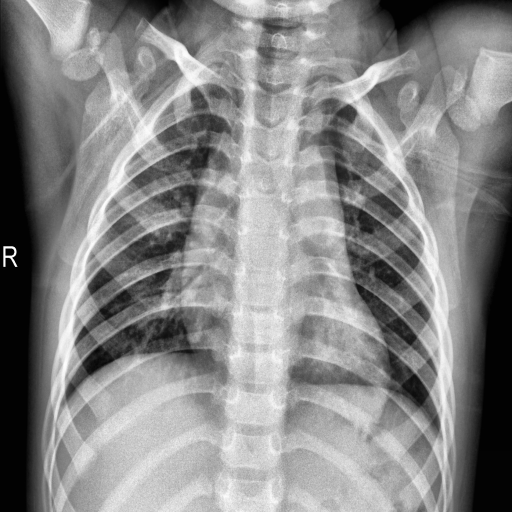
Finding: NORMAL